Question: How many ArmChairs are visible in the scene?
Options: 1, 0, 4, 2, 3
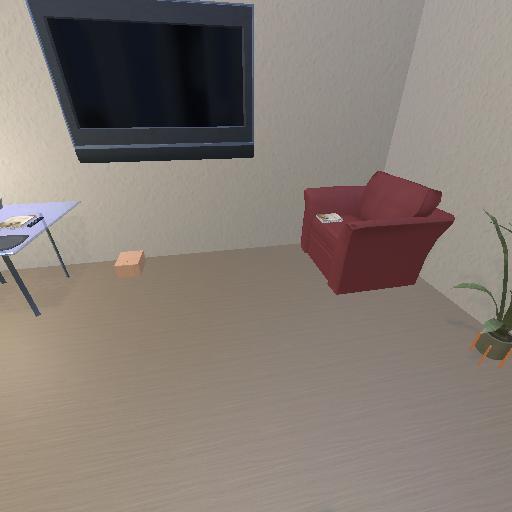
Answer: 1